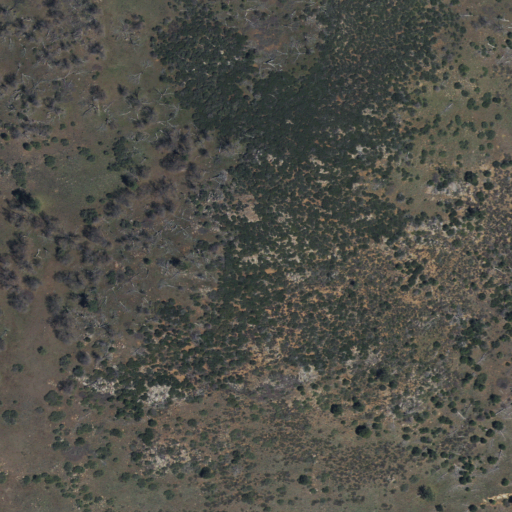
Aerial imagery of mountain in California named East Mesa containing only shrub